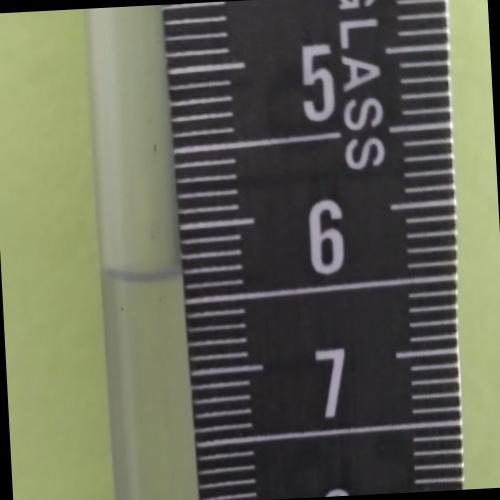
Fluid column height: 6.3 cm